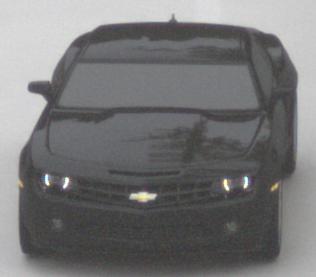
Make: Chevrolet
Model: Camaro Cabriolet 6.2 V8
Detailed model: Camaro (V) Coupé
Model produced from: 2011/09
Model produced until: 2014/02
Doors: 2
Color: black
Road condition: dry road
Daytime: midday
Contrast: low contrast